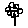
Label: flower